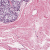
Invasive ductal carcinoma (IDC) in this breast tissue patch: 0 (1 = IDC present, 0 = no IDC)